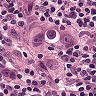
Metastatic tissue present: yes